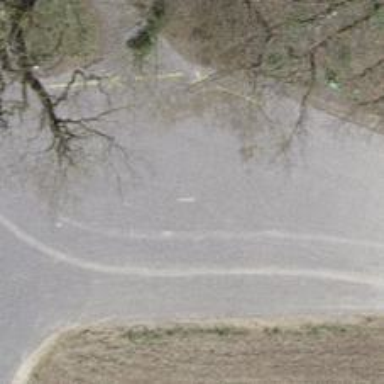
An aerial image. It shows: Passing place on the road.